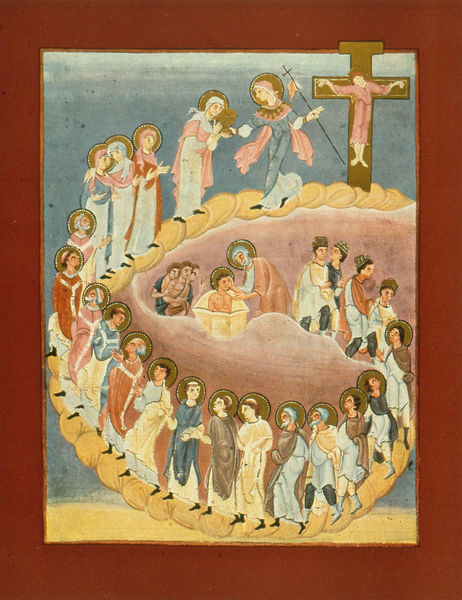
Titel: Reichenauer Handschrift in Bamberg
Institution: Bamberg, Staatsbibliothek
Schlagwörter: blau, himmel, wolken, frauen, gelb, menschen, männer, weiss, rot, weg, wolke, rosa, engel, kreuz, reihe, christus, jesus, kreuzigung, ostern, jüngstes gericht, prozession, heilige, jünger, taufe, maria, petrus, spirale, auferstehung, johannes der täufer, apostel, buchmalerei, einzug, orthodox, himmelreich, heiliegnschein, rhimmel